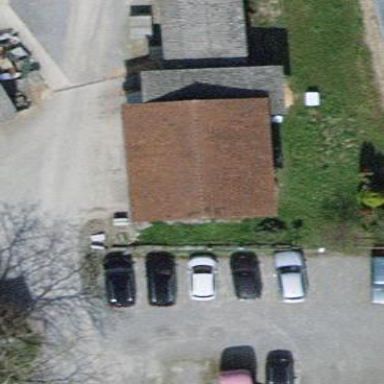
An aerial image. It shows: Building with gabled roof colored brown.